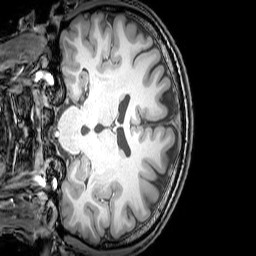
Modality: T1w
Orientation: coronal
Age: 24
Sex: male
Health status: healthy
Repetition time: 0.081 s
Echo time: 0.037 s